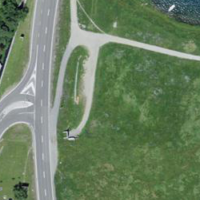
EUNIS habitat code: 26
Species observed at this site:
Ranunculus platanifolius
Lonicera caerulea
Phyteuma scheuchzeri